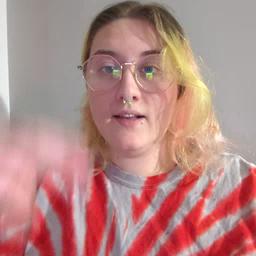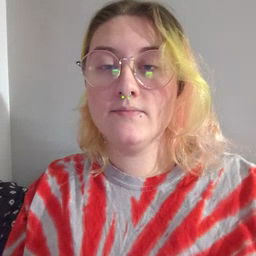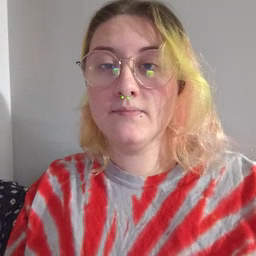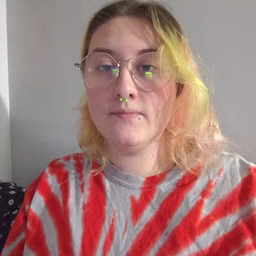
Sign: beside